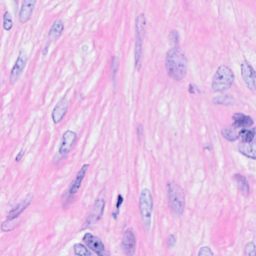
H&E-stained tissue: Breast